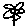
Label: flower